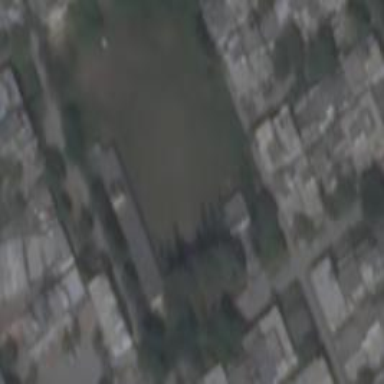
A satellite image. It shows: School building.